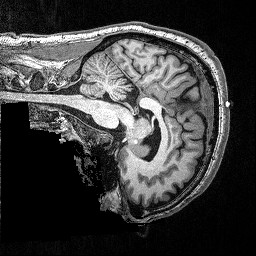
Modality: T1w
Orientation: sagittal
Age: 50
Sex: male
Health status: ill
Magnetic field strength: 3 T
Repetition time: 2.53 s
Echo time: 0.00331 s